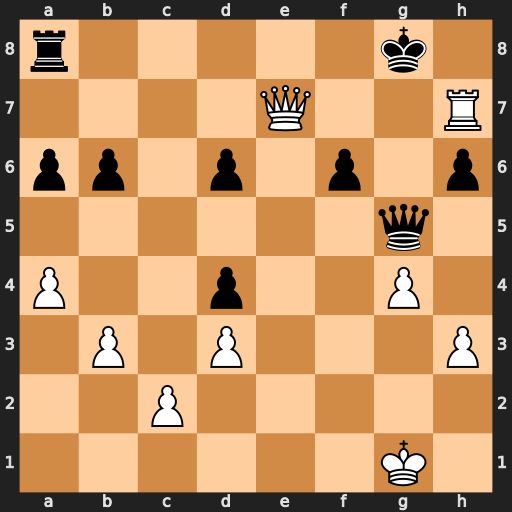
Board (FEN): r5k1/4Q2R/pp1p1p1p/6q1/P2p2P1/1P1P3P/2P5/6K1
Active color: w
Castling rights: -
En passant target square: -
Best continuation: Qf7#